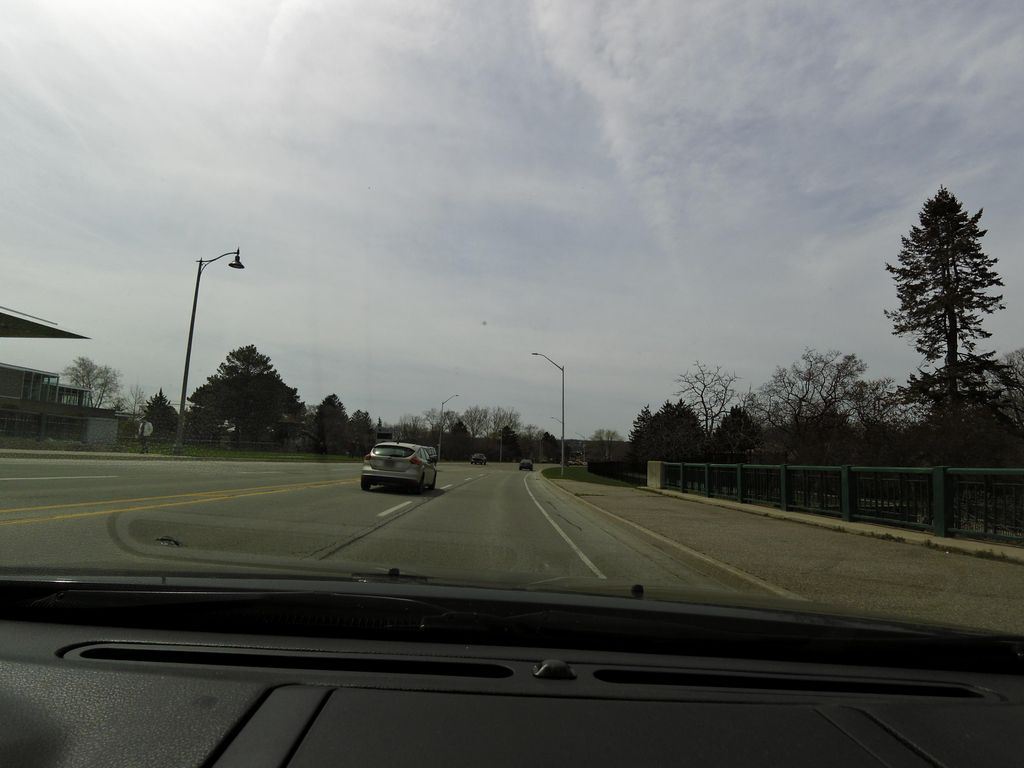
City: hamilton